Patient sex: M
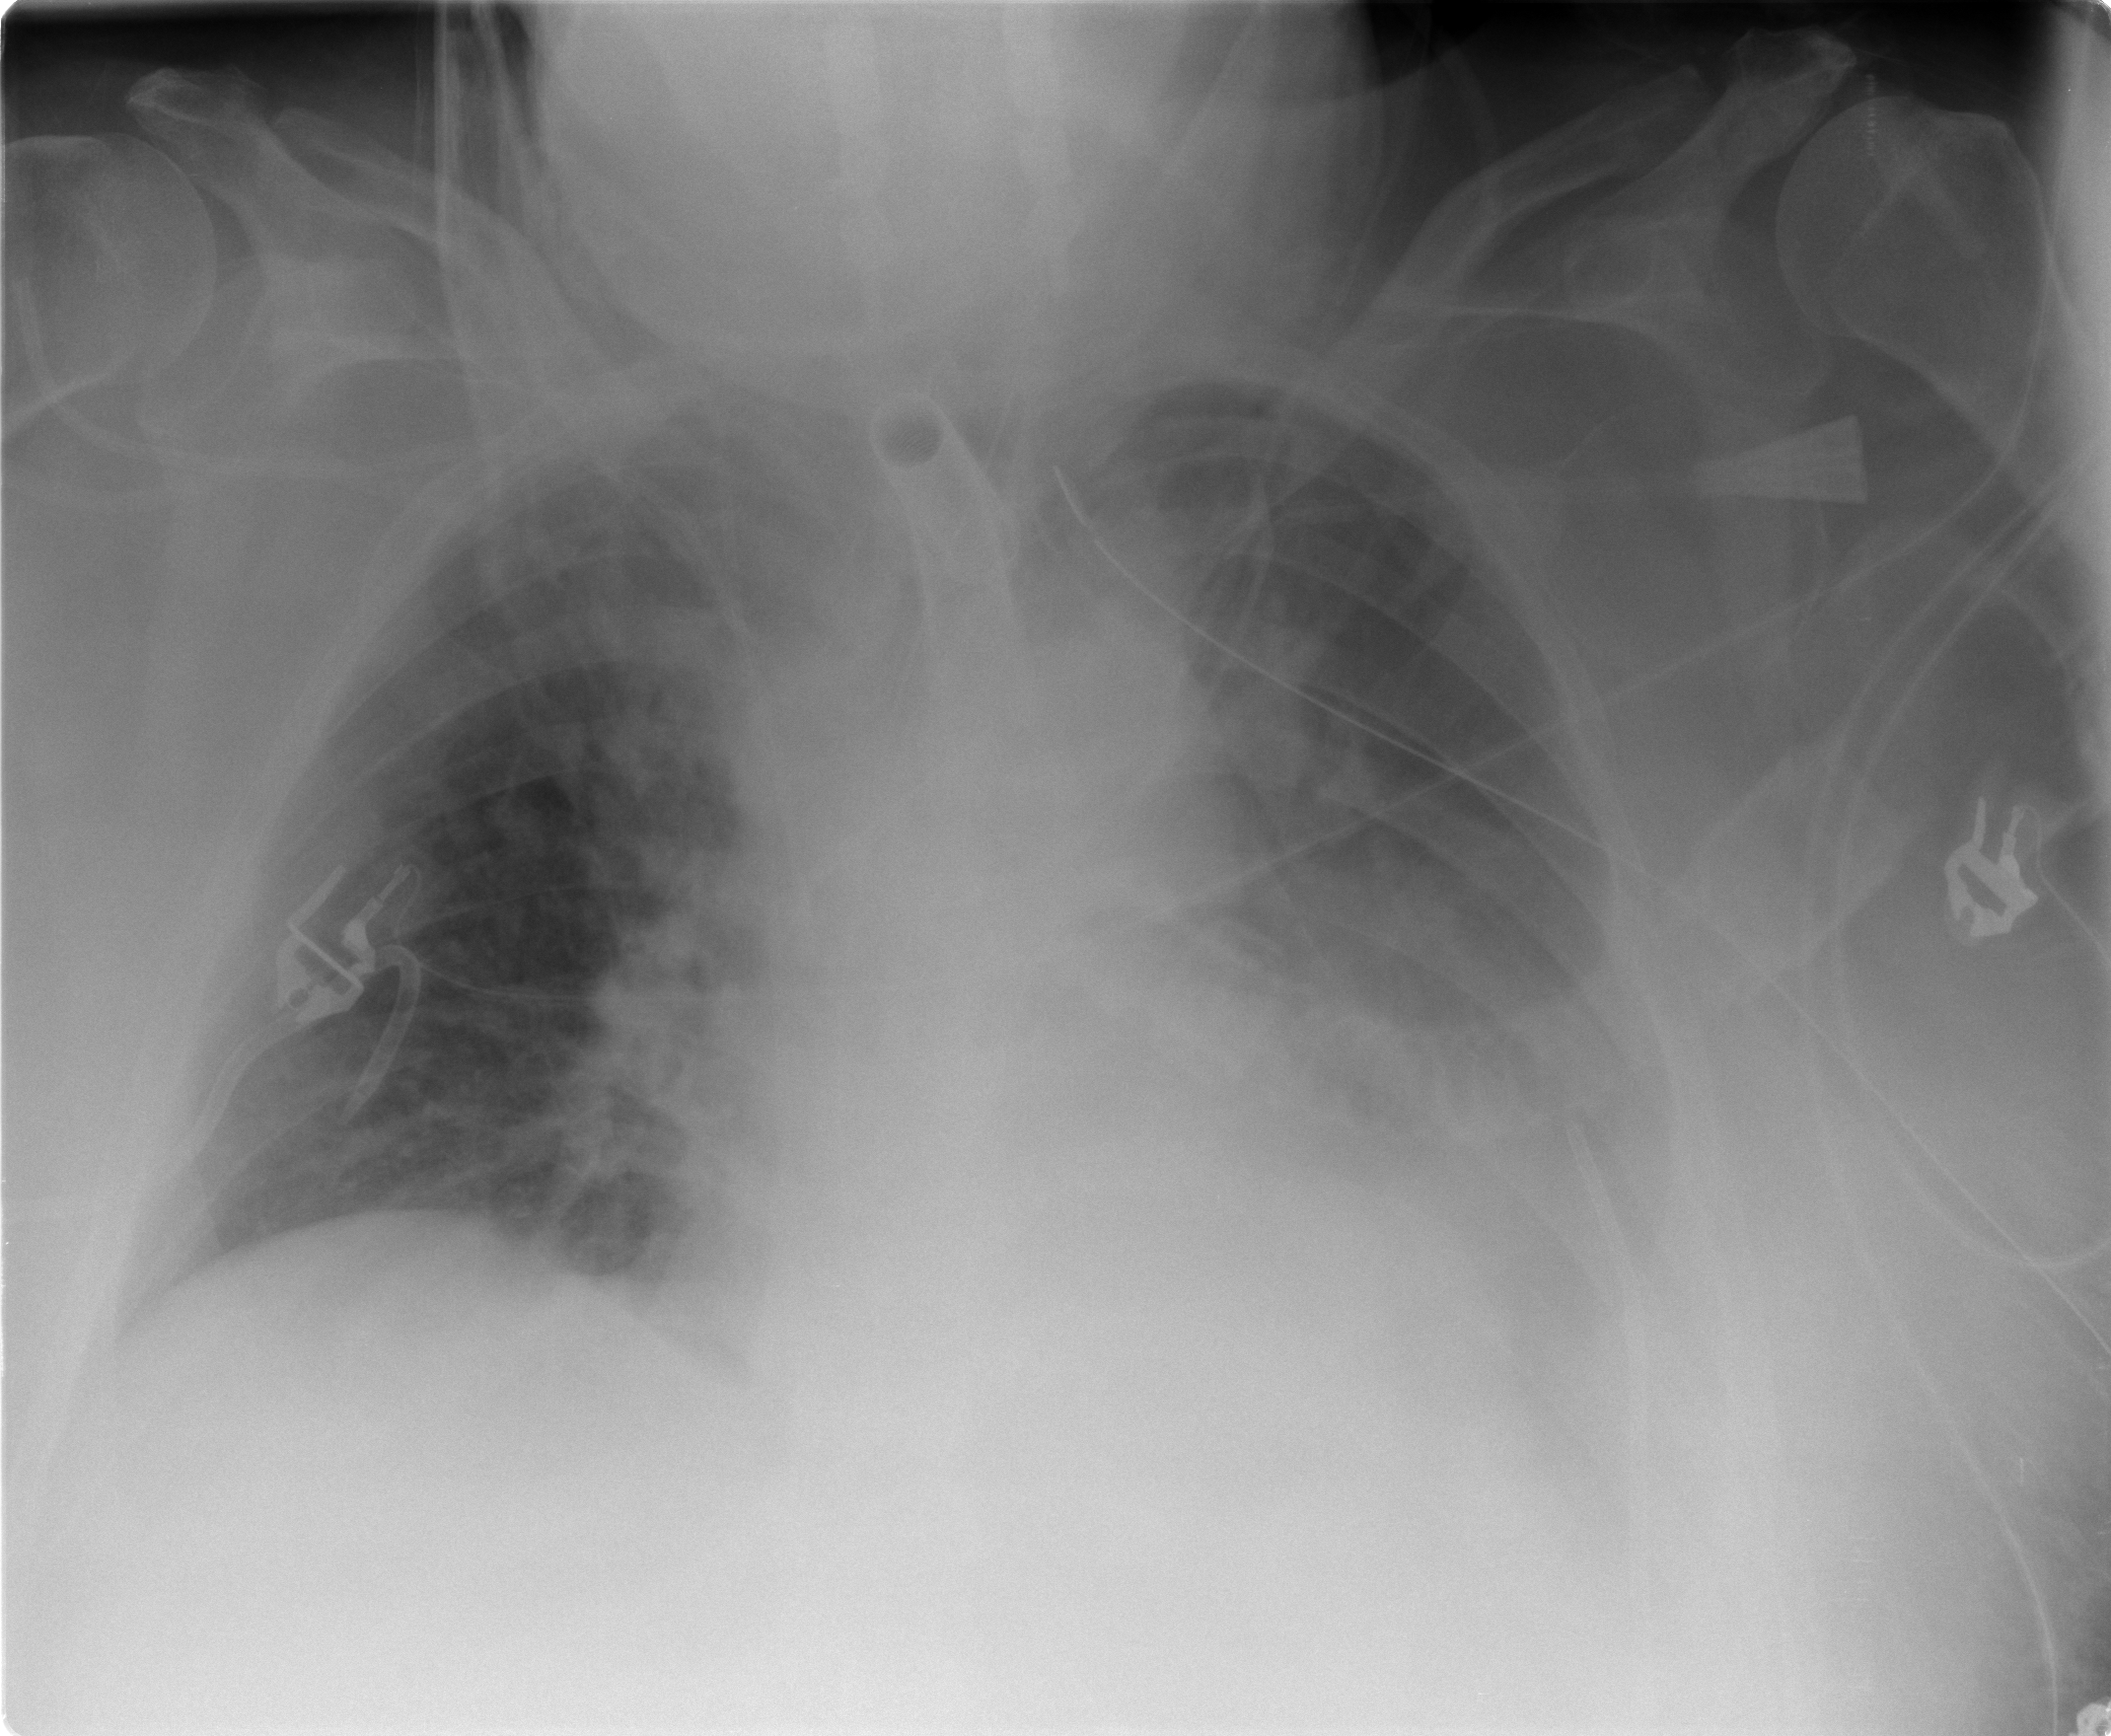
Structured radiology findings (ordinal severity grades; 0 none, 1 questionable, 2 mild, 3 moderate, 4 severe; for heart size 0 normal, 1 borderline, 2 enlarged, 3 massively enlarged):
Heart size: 2
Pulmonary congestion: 1
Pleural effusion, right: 0
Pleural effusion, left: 2
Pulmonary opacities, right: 0
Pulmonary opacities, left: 0
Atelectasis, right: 0
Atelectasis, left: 2